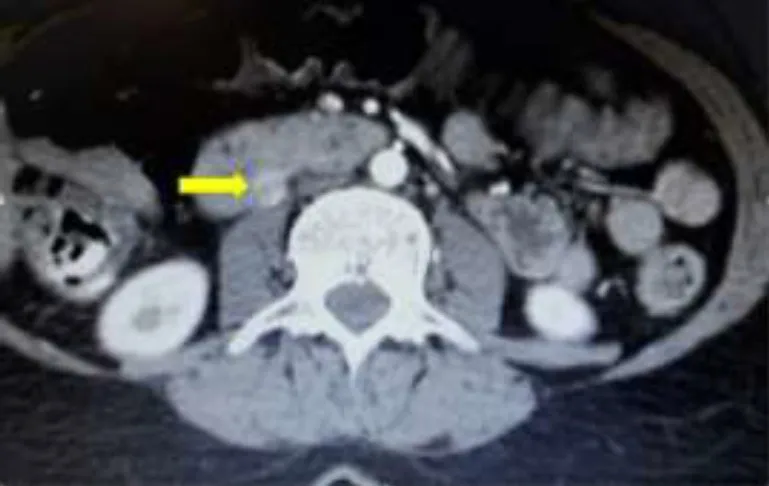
Nodular lesion in the posterior wall of third duodenal in abdominopelvic CT scan.
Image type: radiology (ct)